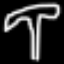
Label: palm tree